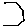
Label: hexagon